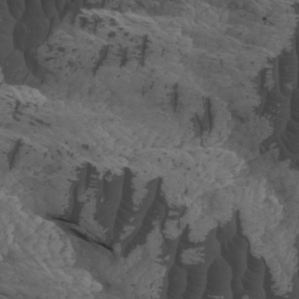
Label: non_frost